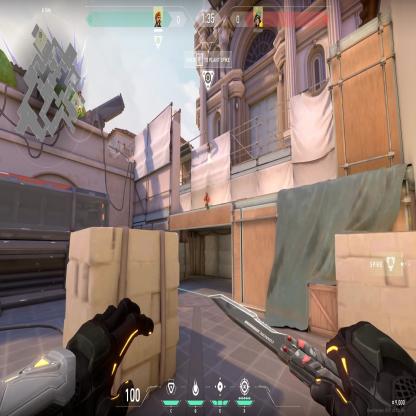
Label: enemy